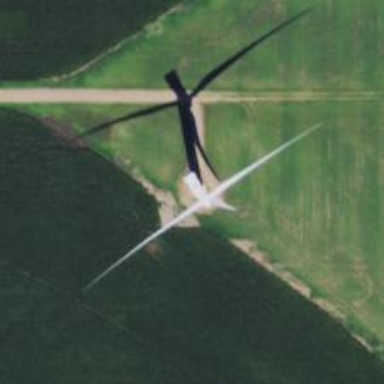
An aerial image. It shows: Wind generator with horizontal axis. The generator is wind turbine.